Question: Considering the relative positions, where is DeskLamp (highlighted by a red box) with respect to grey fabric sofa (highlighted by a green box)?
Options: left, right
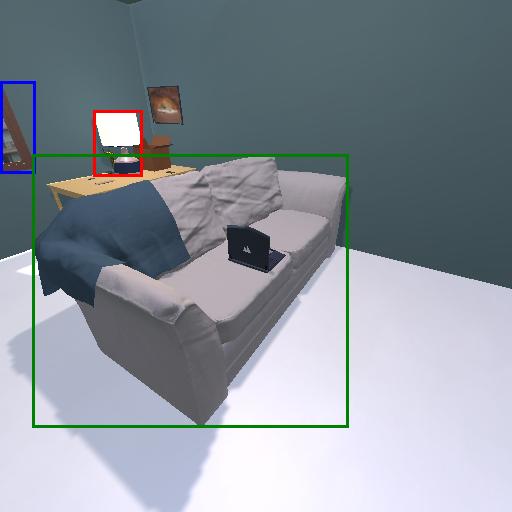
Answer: left